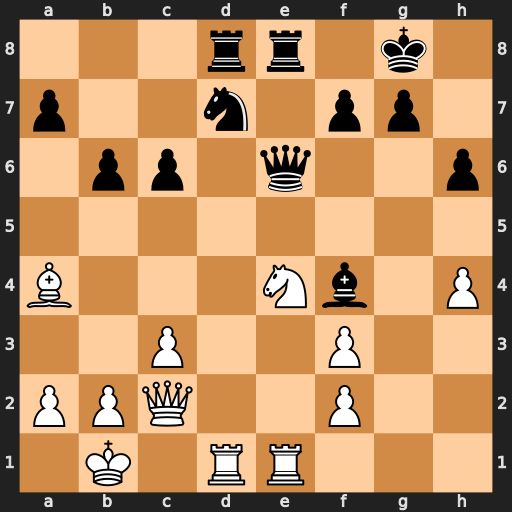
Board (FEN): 3rr1k1/p2n1pp1/1pp1q2p/8/B3Nb1P/2P2P2/PPQ2P2/1K1RR3
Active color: w
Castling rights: -
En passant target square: -
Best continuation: Ng5 hxg5 Rxe6